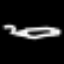
Label: pencil